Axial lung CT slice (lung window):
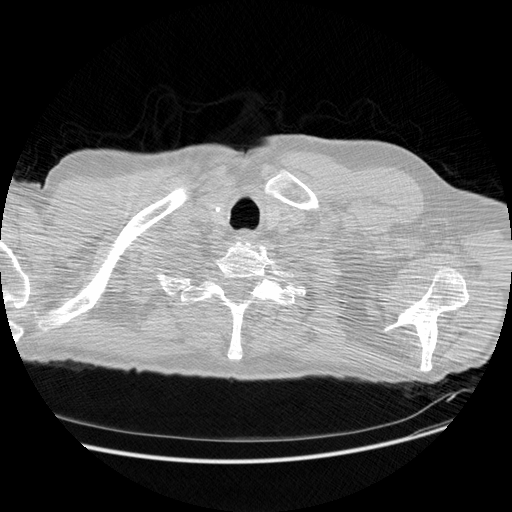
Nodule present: no